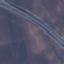
Land use / land cover: Highway